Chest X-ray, PA view. Patient: 49 years old, sex M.
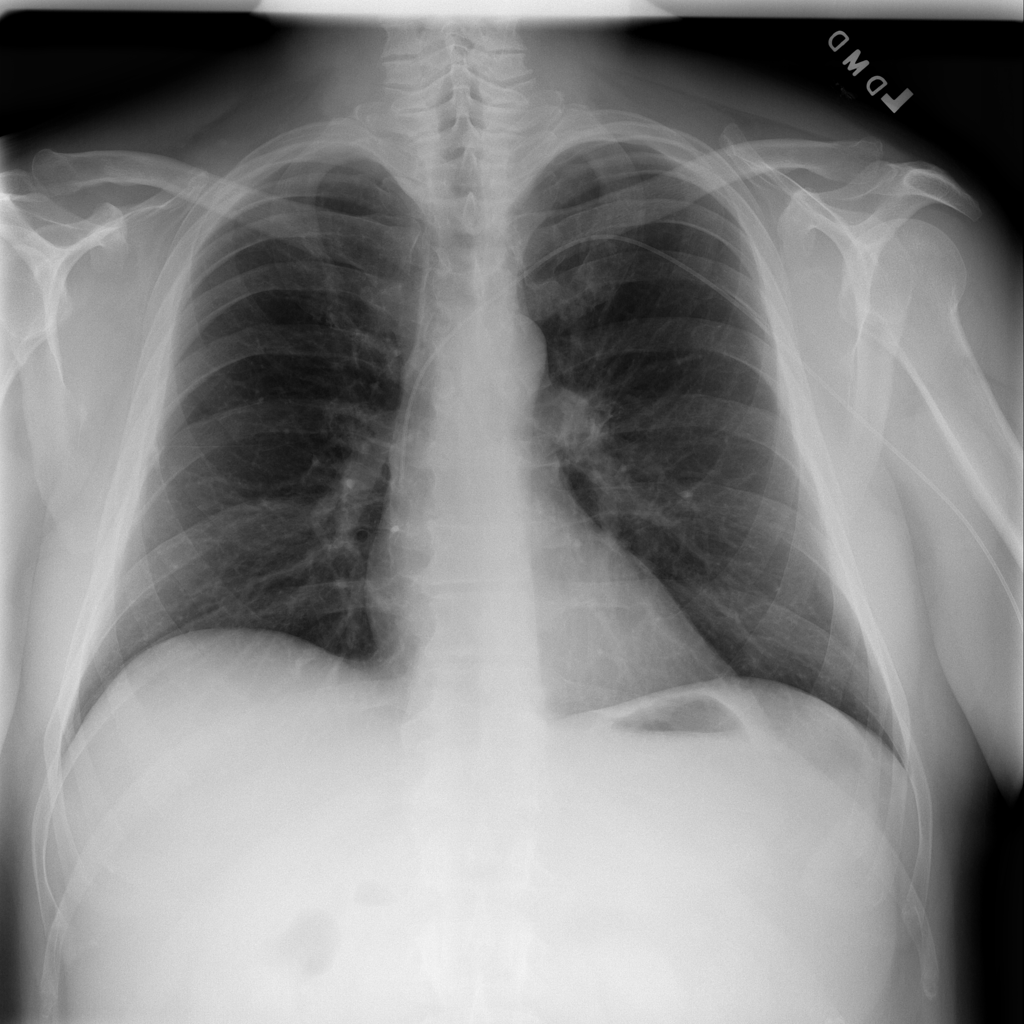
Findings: No Finding